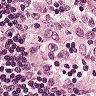
Metastatic tissue present: no